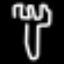
Label: fork